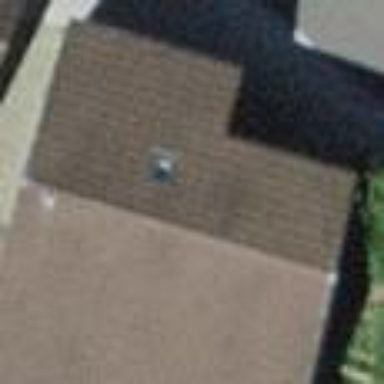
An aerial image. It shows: Building with tile roof.